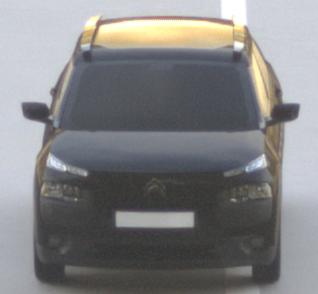
Make: Citroen
Model: C4 Cactus PureTech 75
Detailed model: C4 Cactus
Model produced from: 2014/09
Model produced until: 2015/03
Doors: 5
Color: black
Road condition: dry road
Daytime: morning or afternoon
Contrast: medium contrast